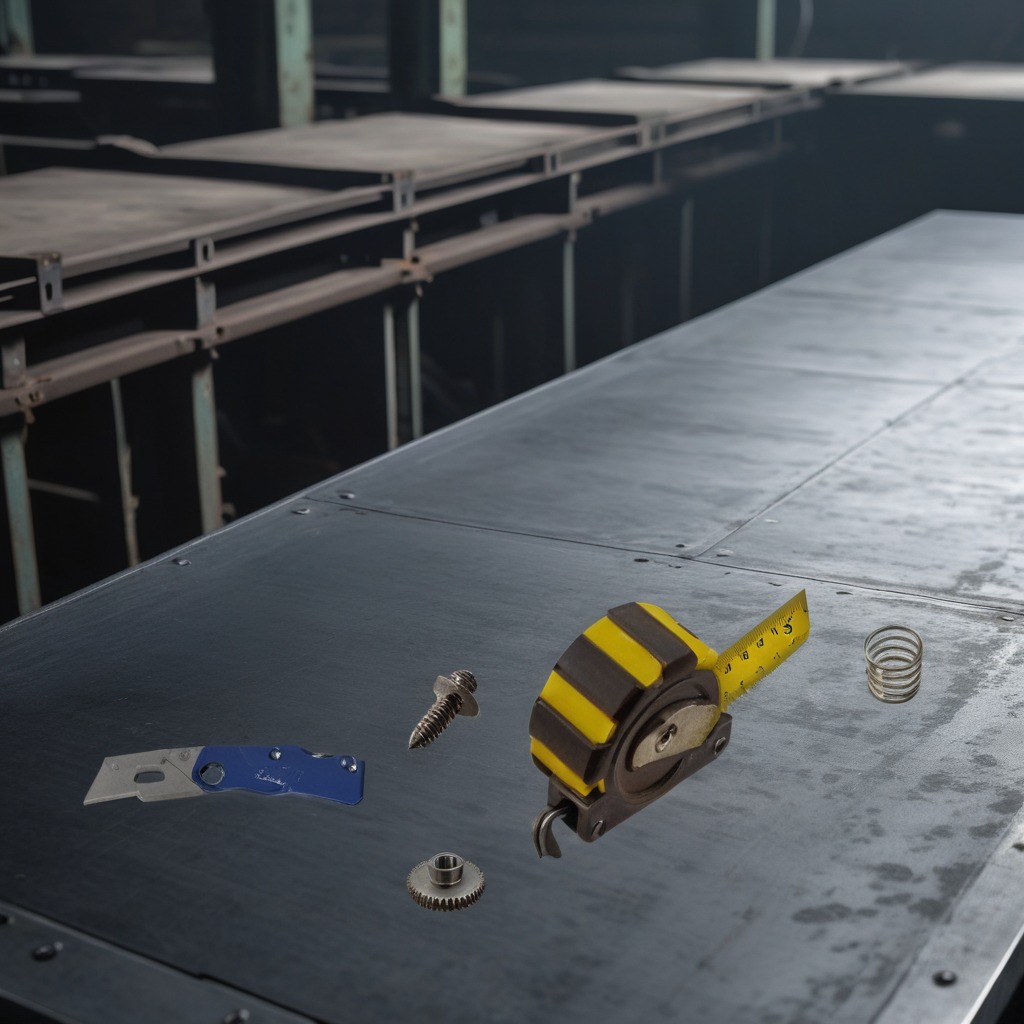
A steel gear with teeth, a utility knife, a measuring tape, a metal machine screw, and a coiled metal spring are lying on the cold steel table in a mining workshop.